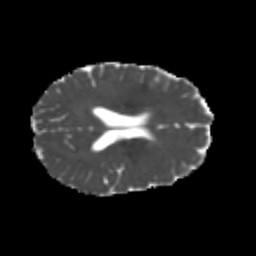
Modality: MD
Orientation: axial
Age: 23
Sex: female
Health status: healthy
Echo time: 0.074 s